Question: I have a numpy 2d array that I want to display as a bitmap image behind a regular lined plot.
'''
import matplotlib as mpl
from numpy import arange
figure = mpl.figure.Figure(dpi=70)
image = my_numpy_array #This is a regular float32 2D array created somewhere else
#I'm using a single sinus phase but the plot could be any (x, y) based function
x = arange(0, 360, 0.01)
y = 100*sin(pi*self.x/180)
subplot = figure.add_subplot(111)
self.subplot.imshow(image) #Doesn't work; how do I display the bitmap in the same subplot
self.subplot.plot(x,y)
figure.show() #I see the graphic and the sinus just fine but not my bitmap
'''
Ultimately I would like something like this:

Where 0 corresponds to white and any value between 0.01 and 1 will appear according to a colorscale. Right now I see the sinus wave but not the dots.
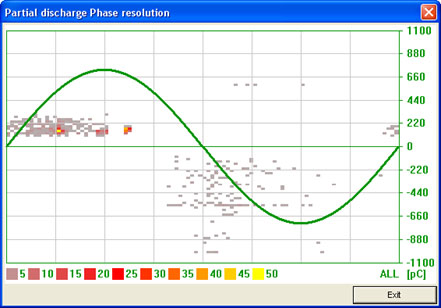
Answer: Actually the code you provided works. You just have to remember that the images when plotted are shown on x axis from '0' to 'image.width' and on y axis from '0' to 'image.height', so you have to align them:
'''
import numpy as np
import matplotlib.pyplot as plt
# Create a random image 200x360
image = np.random.randn(200, 360)
# Create a sin function from x = 0 - 360, y = -100 - 100
x = np.arange(0, 360, 0.01)
y = 100 * np.sin(np.pi * x / 180)
figure = plt.figure(dpi=70)
subplot = figure.add_subplot(111)
subplot.set_xlim(0, 360)
subplot.set_ylim(-100, 100)
subplot.imshow(image, extent=[min(x), max(x), min(y), max(y)])
subplot.plot(x, y)
figure.show()
'''
Which produces the image: